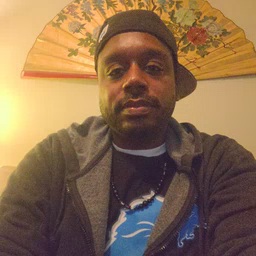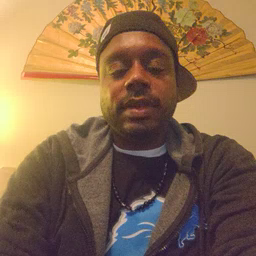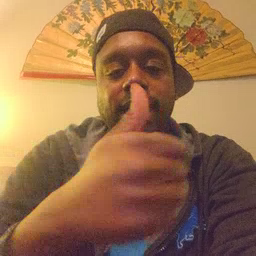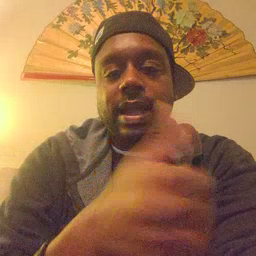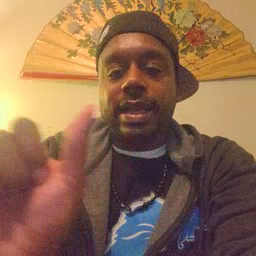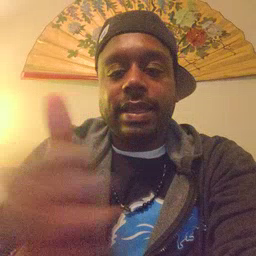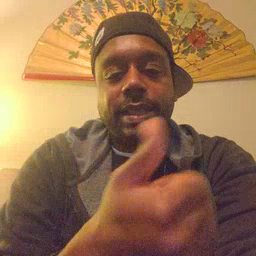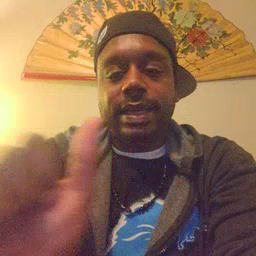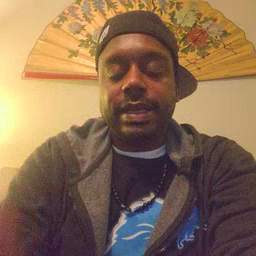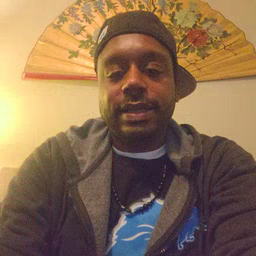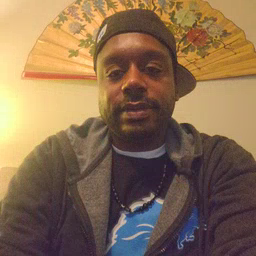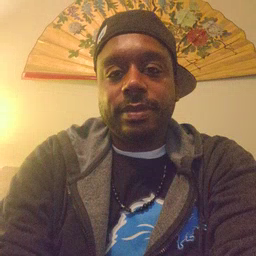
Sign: any